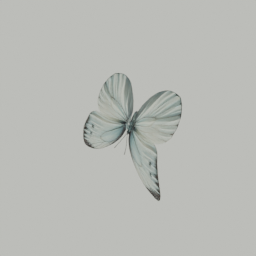
Label: animals